Interaction volume radius: 10 \u00c5
Interaction volume height: 10 \u00c5
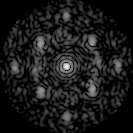
Disorder parameter: 0.5158